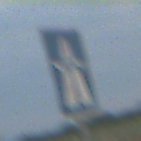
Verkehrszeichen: Autobahn
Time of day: SunriseSunset
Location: Outdoor (Nature)
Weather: PartlyCloudy
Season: NotSpecified
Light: Natural